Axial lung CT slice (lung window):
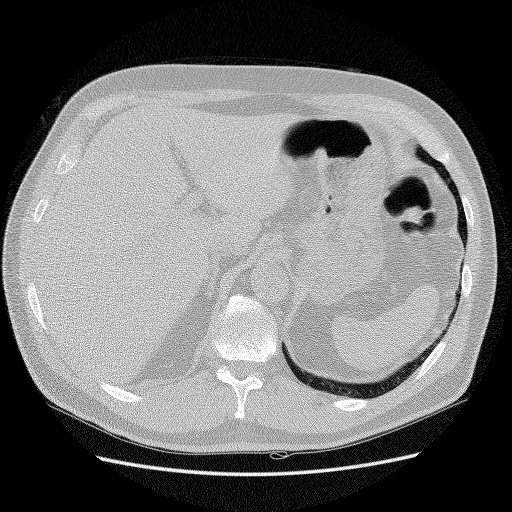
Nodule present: no